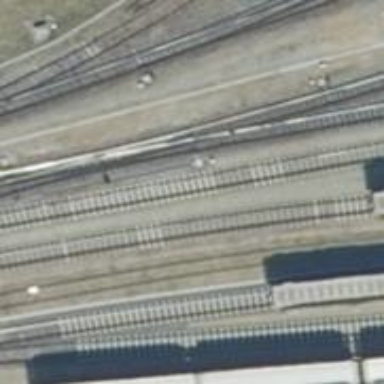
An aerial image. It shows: Railway yard used for servicing trains.